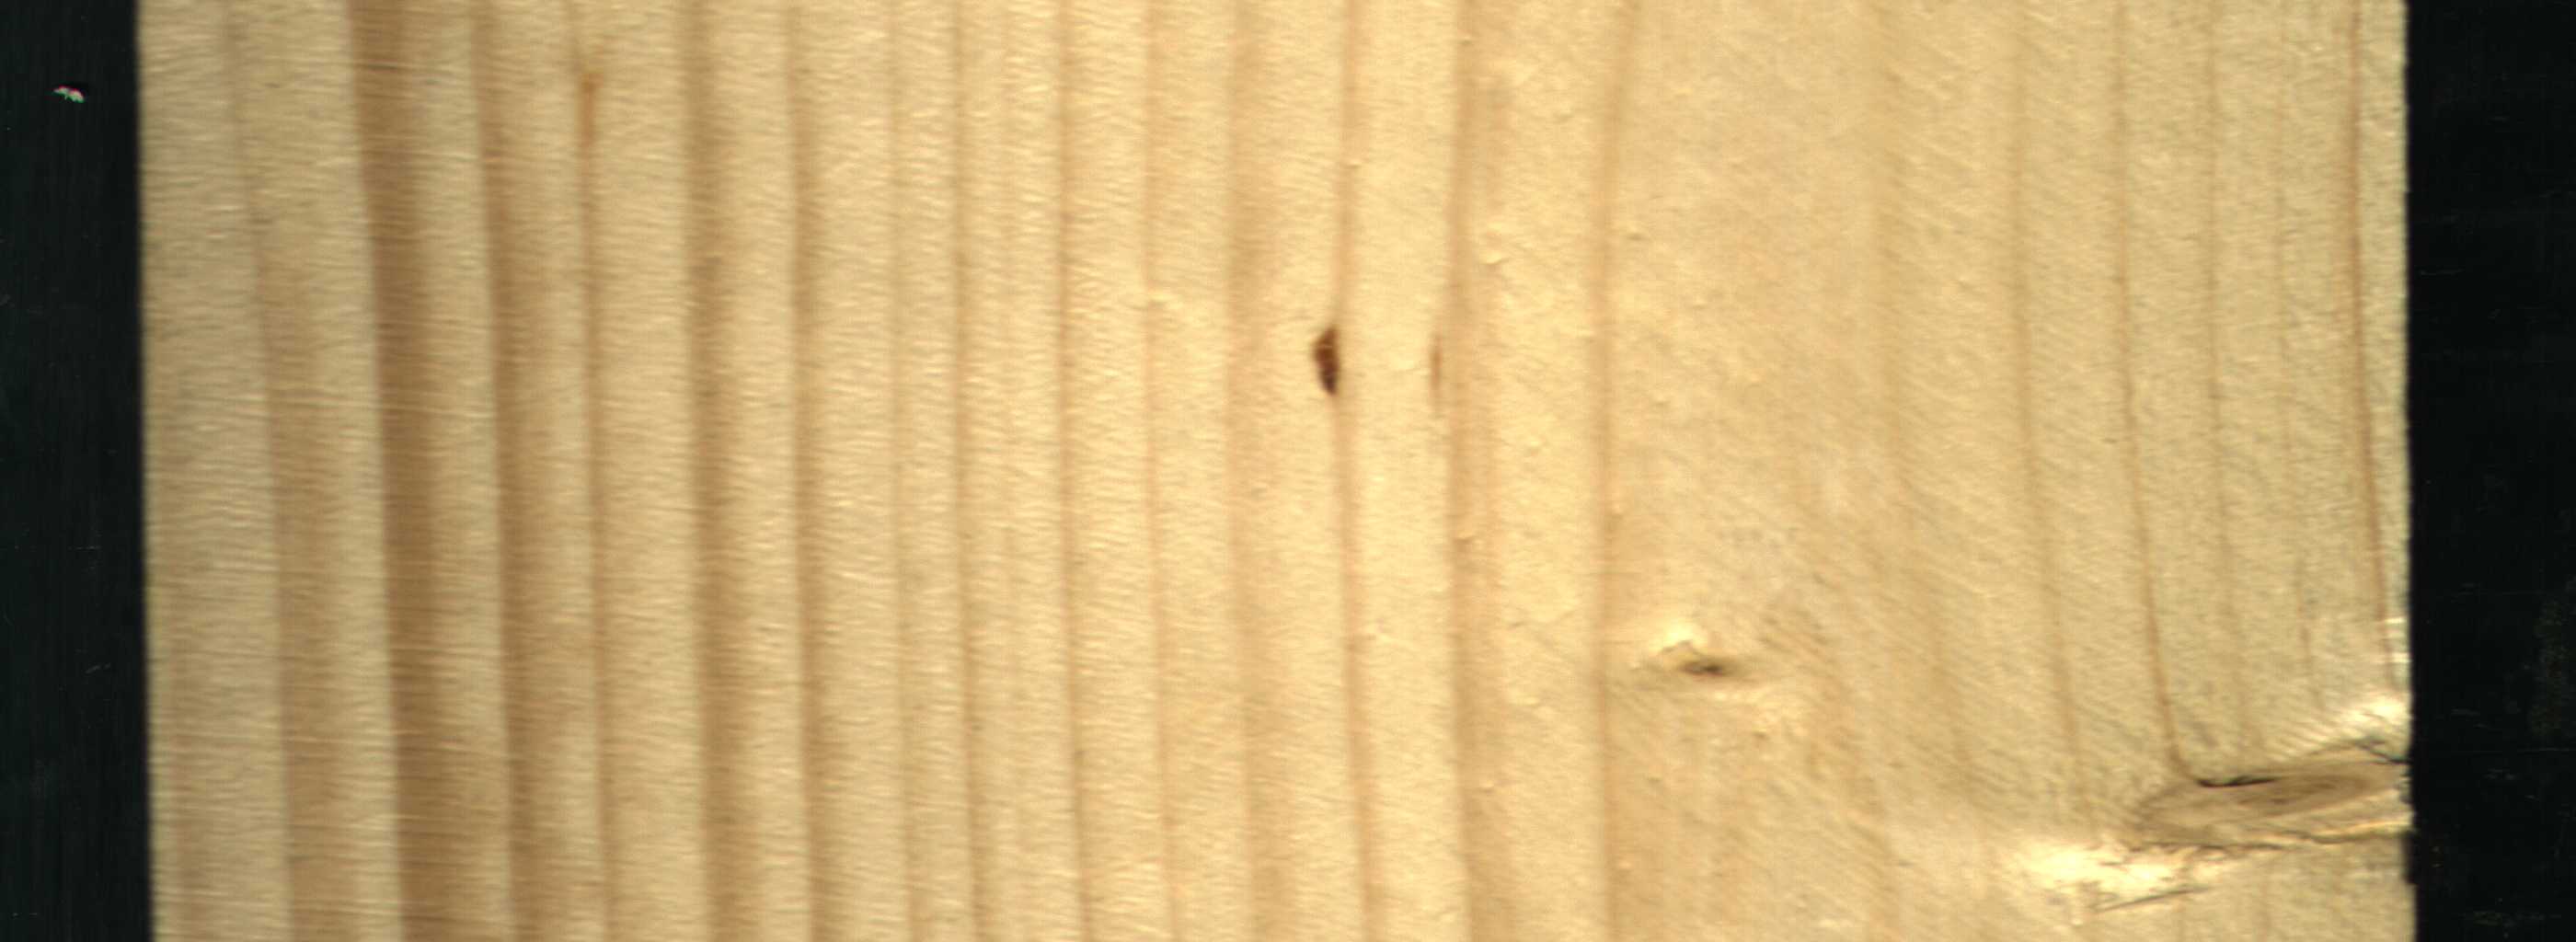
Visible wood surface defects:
resin
Live_Knot
Live_Knot